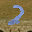
Label: 2